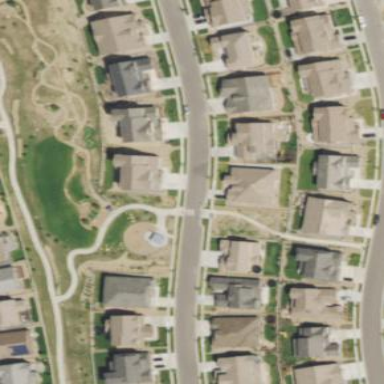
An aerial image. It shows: Sidewalk.